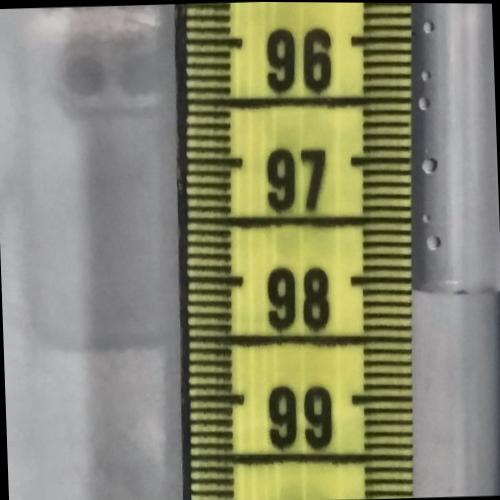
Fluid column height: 98.1 cm